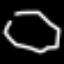
Label: octagon